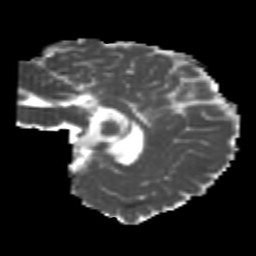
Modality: MD
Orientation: sagittal
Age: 22
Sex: female
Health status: healthy
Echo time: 0.074 s